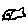
Label: fish